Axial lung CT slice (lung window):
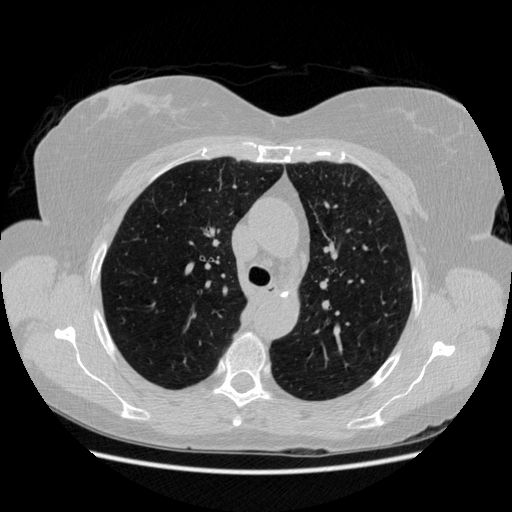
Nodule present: no